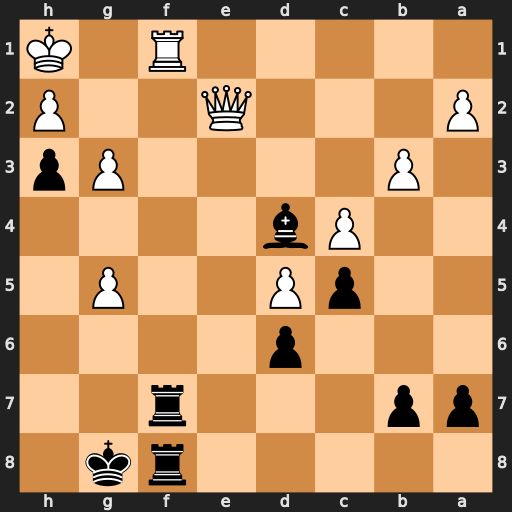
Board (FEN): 5rk1/pp3r2/3p4/2pP2P1/2Pb4/1P4Pp/P3Q2P/5R1K
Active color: b
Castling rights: -
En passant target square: -
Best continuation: Rxf1+ Qxf1 Rxf1#